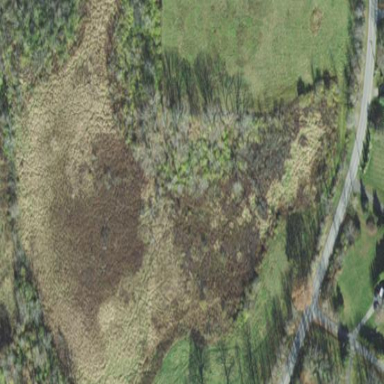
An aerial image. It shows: Fen wetland area.